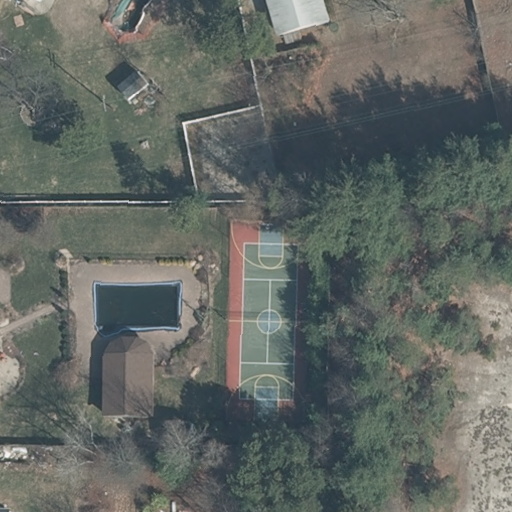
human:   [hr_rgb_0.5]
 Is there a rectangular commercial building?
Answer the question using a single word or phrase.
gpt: no

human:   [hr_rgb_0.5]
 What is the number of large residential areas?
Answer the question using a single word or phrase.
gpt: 1

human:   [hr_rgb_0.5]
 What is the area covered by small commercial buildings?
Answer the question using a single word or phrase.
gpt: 0m2

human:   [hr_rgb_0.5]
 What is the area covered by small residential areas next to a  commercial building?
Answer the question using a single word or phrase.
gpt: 0m2

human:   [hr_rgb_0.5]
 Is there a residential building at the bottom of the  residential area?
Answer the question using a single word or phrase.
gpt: yes

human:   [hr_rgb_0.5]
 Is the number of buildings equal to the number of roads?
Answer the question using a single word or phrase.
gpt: no

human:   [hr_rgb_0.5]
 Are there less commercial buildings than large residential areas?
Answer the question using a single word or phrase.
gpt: yes

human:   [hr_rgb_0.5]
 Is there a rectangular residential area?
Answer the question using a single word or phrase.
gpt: no

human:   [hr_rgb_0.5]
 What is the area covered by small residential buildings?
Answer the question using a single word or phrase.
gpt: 33m2

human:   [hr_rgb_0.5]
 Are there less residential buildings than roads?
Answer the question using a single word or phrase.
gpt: no

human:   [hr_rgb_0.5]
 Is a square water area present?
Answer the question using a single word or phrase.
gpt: no

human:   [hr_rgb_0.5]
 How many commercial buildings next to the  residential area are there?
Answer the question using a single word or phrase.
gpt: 0

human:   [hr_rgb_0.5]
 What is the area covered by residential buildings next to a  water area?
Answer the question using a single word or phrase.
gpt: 0m2

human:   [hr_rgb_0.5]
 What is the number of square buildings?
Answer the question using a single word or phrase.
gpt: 0

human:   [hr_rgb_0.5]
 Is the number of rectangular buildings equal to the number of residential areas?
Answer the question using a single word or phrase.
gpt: no

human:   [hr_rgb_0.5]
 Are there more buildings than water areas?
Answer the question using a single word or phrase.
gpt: yes

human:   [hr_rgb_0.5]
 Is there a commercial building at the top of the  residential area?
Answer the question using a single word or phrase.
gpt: no

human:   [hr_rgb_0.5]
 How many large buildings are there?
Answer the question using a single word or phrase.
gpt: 0

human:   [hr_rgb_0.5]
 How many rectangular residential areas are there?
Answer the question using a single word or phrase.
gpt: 0

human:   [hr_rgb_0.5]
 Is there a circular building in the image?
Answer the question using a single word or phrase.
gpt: no

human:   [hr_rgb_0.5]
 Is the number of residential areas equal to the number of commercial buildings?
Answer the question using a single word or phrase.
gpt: no

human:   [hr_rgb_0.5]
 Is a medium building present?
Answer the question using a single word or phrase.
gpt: yes

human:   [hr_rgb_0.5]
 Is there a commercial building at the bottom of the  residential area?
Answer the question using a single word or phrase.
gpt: no

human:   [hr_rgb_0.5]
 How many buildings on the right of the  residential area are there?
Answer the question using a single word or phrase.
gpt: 1

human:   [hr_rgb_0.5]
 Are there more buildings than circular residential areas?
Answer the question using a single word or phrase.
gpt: yes

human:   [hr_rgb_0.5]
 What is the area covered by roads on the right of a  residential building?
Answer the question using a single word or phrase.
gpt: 0m2

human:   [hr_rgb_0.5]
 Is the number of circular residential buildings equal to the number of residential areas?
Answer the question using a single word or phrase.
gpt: no

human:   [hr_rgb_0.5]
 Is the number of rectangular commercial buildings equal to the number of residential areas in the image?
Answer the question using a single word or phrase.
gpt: no

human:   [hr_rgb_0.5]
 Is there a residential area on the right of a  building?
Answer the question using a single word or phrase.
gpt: no

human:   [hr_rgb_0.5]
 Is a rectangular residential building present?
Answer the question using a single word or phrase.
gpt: yes

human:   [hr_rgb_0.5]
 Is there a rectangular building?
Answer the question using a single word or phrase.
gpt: yes

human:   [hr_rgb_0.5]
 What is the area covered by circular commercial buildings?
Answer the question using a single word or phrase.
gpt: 0m2

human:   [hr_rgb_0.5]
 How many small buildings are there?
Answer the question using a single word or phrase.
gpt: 2

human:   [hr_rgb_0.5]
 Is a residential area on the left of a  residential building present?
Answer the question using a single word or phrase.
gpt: no

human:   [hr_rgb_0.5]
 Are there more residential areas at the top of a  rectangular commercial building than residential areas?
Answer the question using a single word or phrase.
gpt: no

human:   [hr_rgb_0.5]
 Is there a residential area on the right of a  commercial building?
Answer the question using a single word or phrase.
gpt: no